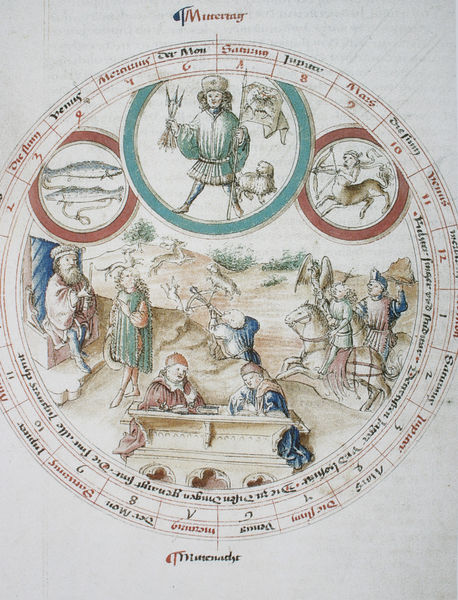
Titel: Kalendarisches Hausbuch des Konrad Rösner, Jupiter und seine Kinder
Standort: Kassel
Institution: Landesbibliothek
Schlagwörter: adler, berg, blau, dunkel, falke, mann, schatten, weiß, bäume, grün, landschaft, menschen, mädchen, sand, braun, frau, hell, hintergrund, hut, licht, männer, orange, schwarz, stuhl, türkis, zeichen, zeichnung, dame, gürtel, hund, rot, tier, tiere, beige, gespräch, malerei, alt, blond, mütze, falten, kleidung, mensch, rahmen, vollbart, bild, gelehrte, erde, feld, hügel, vieh, büsche, sträucher, boden, land, gewand, kind, vater, blatt, pflanzen, locken, arbeit, kreis, pferd, pferde, reiter, rund, engel, reiten, zügel, taille, farbig, schrift, schreibtisch, bogen, schule, fahne, ernte, gebirge, tag, linien, herbst, bank, rand, figuren, wild, bischof, könig, thron, lesen, uhr, frühling, bauer, beruf, lamm, schaf, waage, buch, seite, text, kreise, beschriftung, angel, koloriert, herrscher, hauben, ritter, jagd, altar, namen, jahr, karte, fisch, hirsch, jäger, reh, gotisch, kentaur, zentauer, zentaur, mittelalter, wams, priester, falkenjagd, balu, armbrust, speer, zeit, schüler, studium, jahreszeit, schütze, oma, stier, sternzeichen, allegorien, mars, miniatur, szenen, centaur, monat, pfeil, rennaissance, abbildung, pfeile, schießen, wort, fische, zeichung, schaffen, coloriert, widder, kalender, spiess, buchmalerei, jahreszeiten, astrologie, astronomie, tierkreis, tierkreiszeichen, kompass, codex, kleriker, horoskop, dreizack, trhon, wassermann, monate, tage, folio, steintisch, belehrung, zodiak, baaltt, mittelalterlicher kalender, mittertag, texz, tierkries, kalendar, bankwesen, muttertag, astronomisch, kelender, horoscop